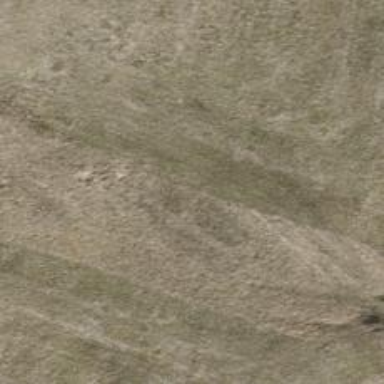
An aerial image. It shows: Ditch in the surroundings.